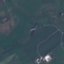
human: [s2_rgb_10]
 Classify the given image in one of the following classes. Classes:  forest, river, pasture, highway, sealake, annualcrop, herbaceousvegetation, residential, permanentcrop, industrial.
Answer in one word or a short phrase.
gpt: Pasture